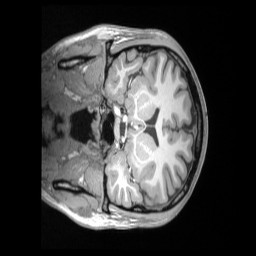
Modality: T1w
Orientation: coronal
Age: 18
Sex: female
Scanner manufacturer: siemens
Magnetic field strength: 3 T
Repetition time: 2.53 s
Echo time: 0.00164 s